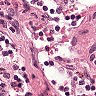
Metastatic tissue present: no